Question: '''
import warnings
warnings.filterwarnings('ignore')
from selenium import webdriver
from selenium.webdriver.common.keys import Keys
from selenium.webdriver.support.ui import Select
import time
chromeOptions = webdriver.ChromeOptions()
chromeOptions.add_argument("--profile-directory=AutoUser")
prefs = {"download.default_directory" : "C:\self_project\covid_project\covid19_project\dataset"}
chromeOptions.add_experimental_option("prefs",prefs)
chromedriver = 'C:/Users/LG/dev_python/Webdriver/chromedriver.exe'
driver_chrome = webdriver.Chrome(executable_path=chromedriver, options=chromeOptions)
driver_chrome.get("https://jumin.mois.go.kr/ageStatMonth.do")
time.sleep(1)
download_btn = driver_chrome.find_element_by_id('csvDown')
download_btn.click()
time.sleep(2)
download_btn.send_keys(Keys.RETURN) # after this doesn't work....
time.sleep(5)
district_city = driver_chrome.find_element_by_name("sltOrgLvl1")
district_city_dropdown = Select(district_city)
district_city_dropdown.select_by_index('1')
time.sleep(1)
driver_chrome.close()
'''
This image the captured image that stopped...

I want to continue code at the bottom(district_city part) or close the website.
The website is stopped after download file,
I think the download bar is the problem...
How to I progress next step after download the file?
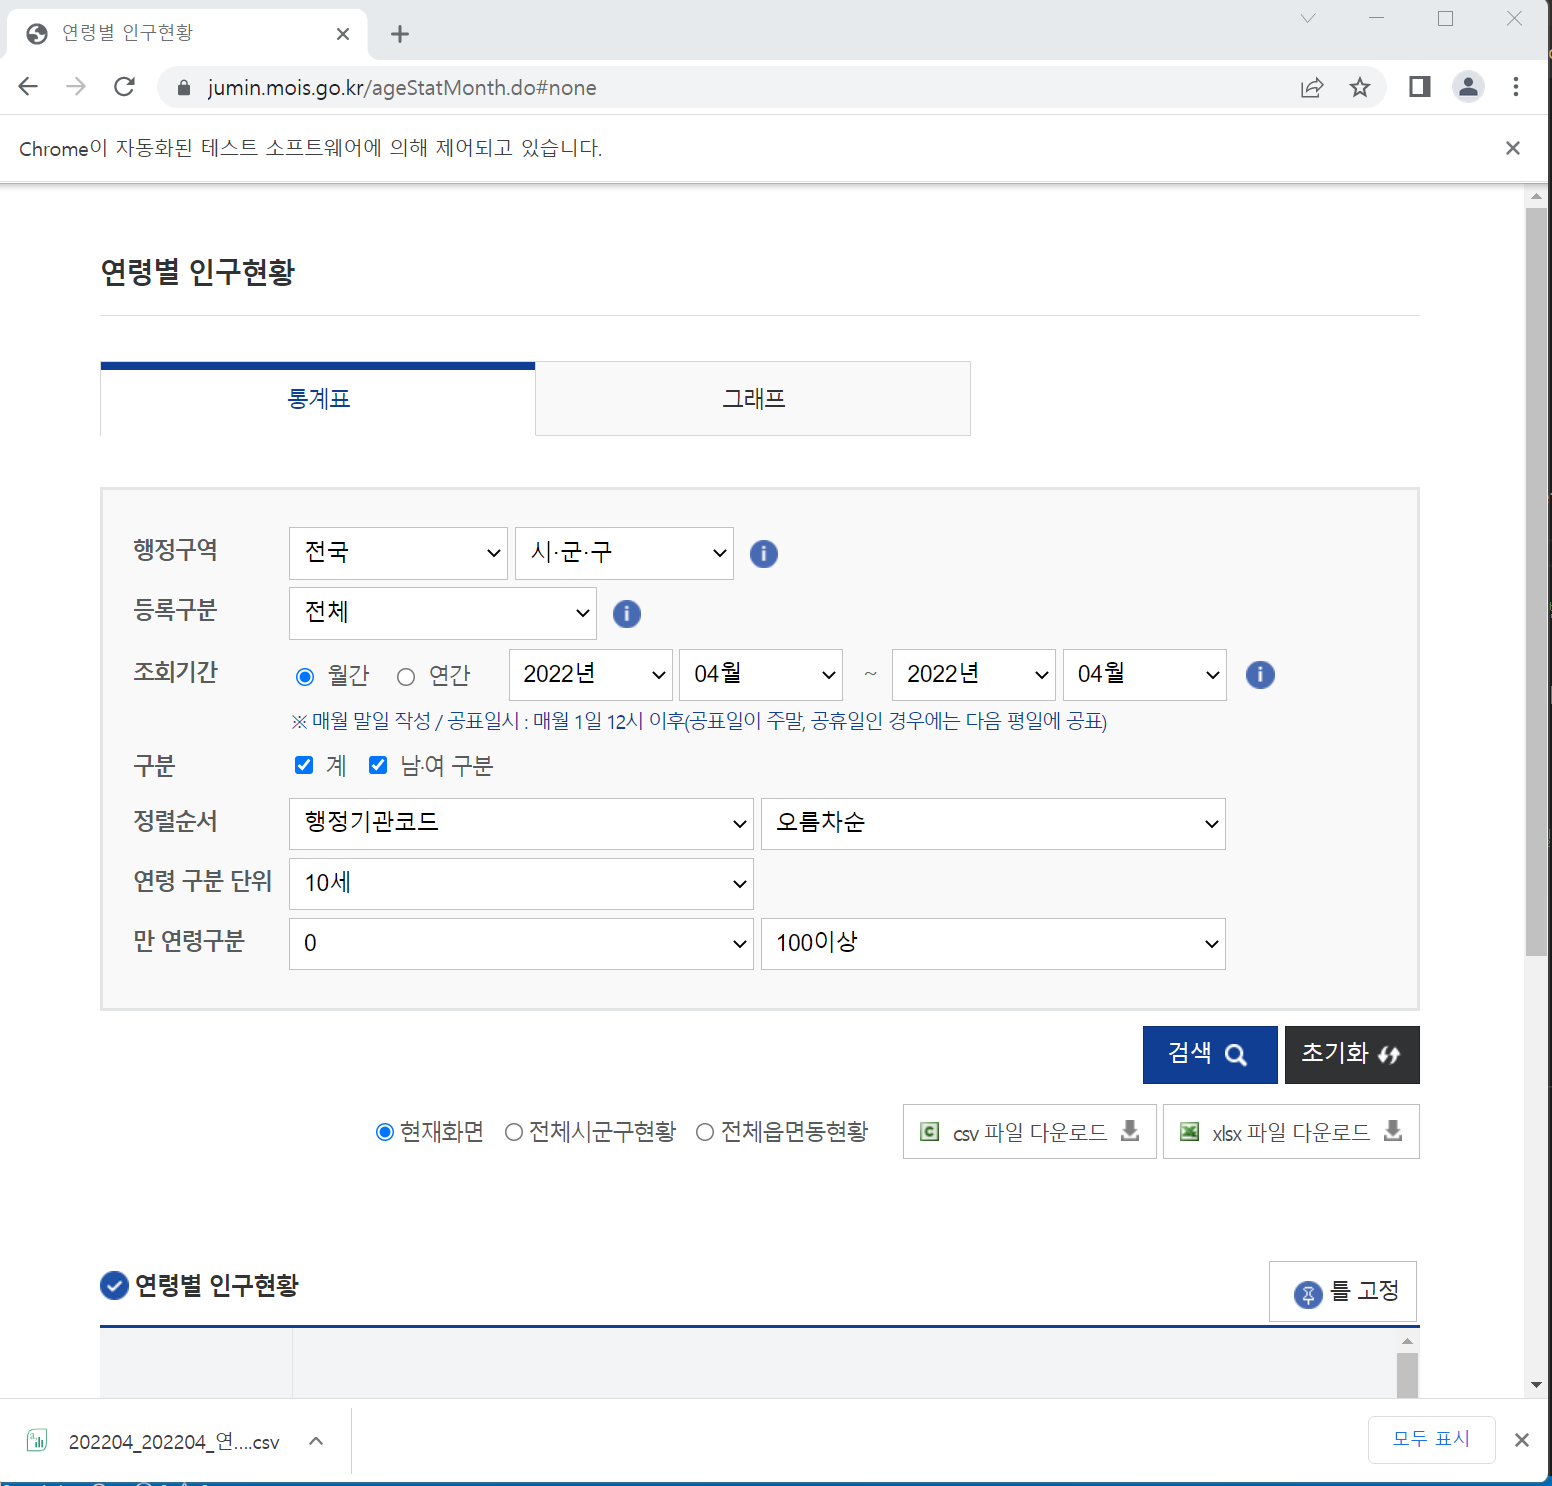
Answer: Try to replace your
'''
download_btn.send_keys(Keys.RETURN) # after this doesn't work....
'''
with
'''
driver_chrome.switch_to.alert.accept()
'''